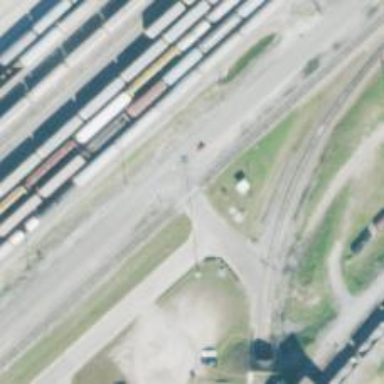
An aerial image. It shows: Railway level crossing.